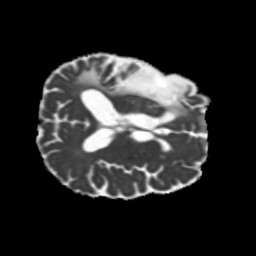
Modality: MD
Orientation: axial
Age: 71
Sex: male
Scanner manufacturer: siemens
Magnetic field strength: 3 T
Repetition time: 5.25 s
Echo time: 0.08 s